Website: lowes
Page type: billing-address
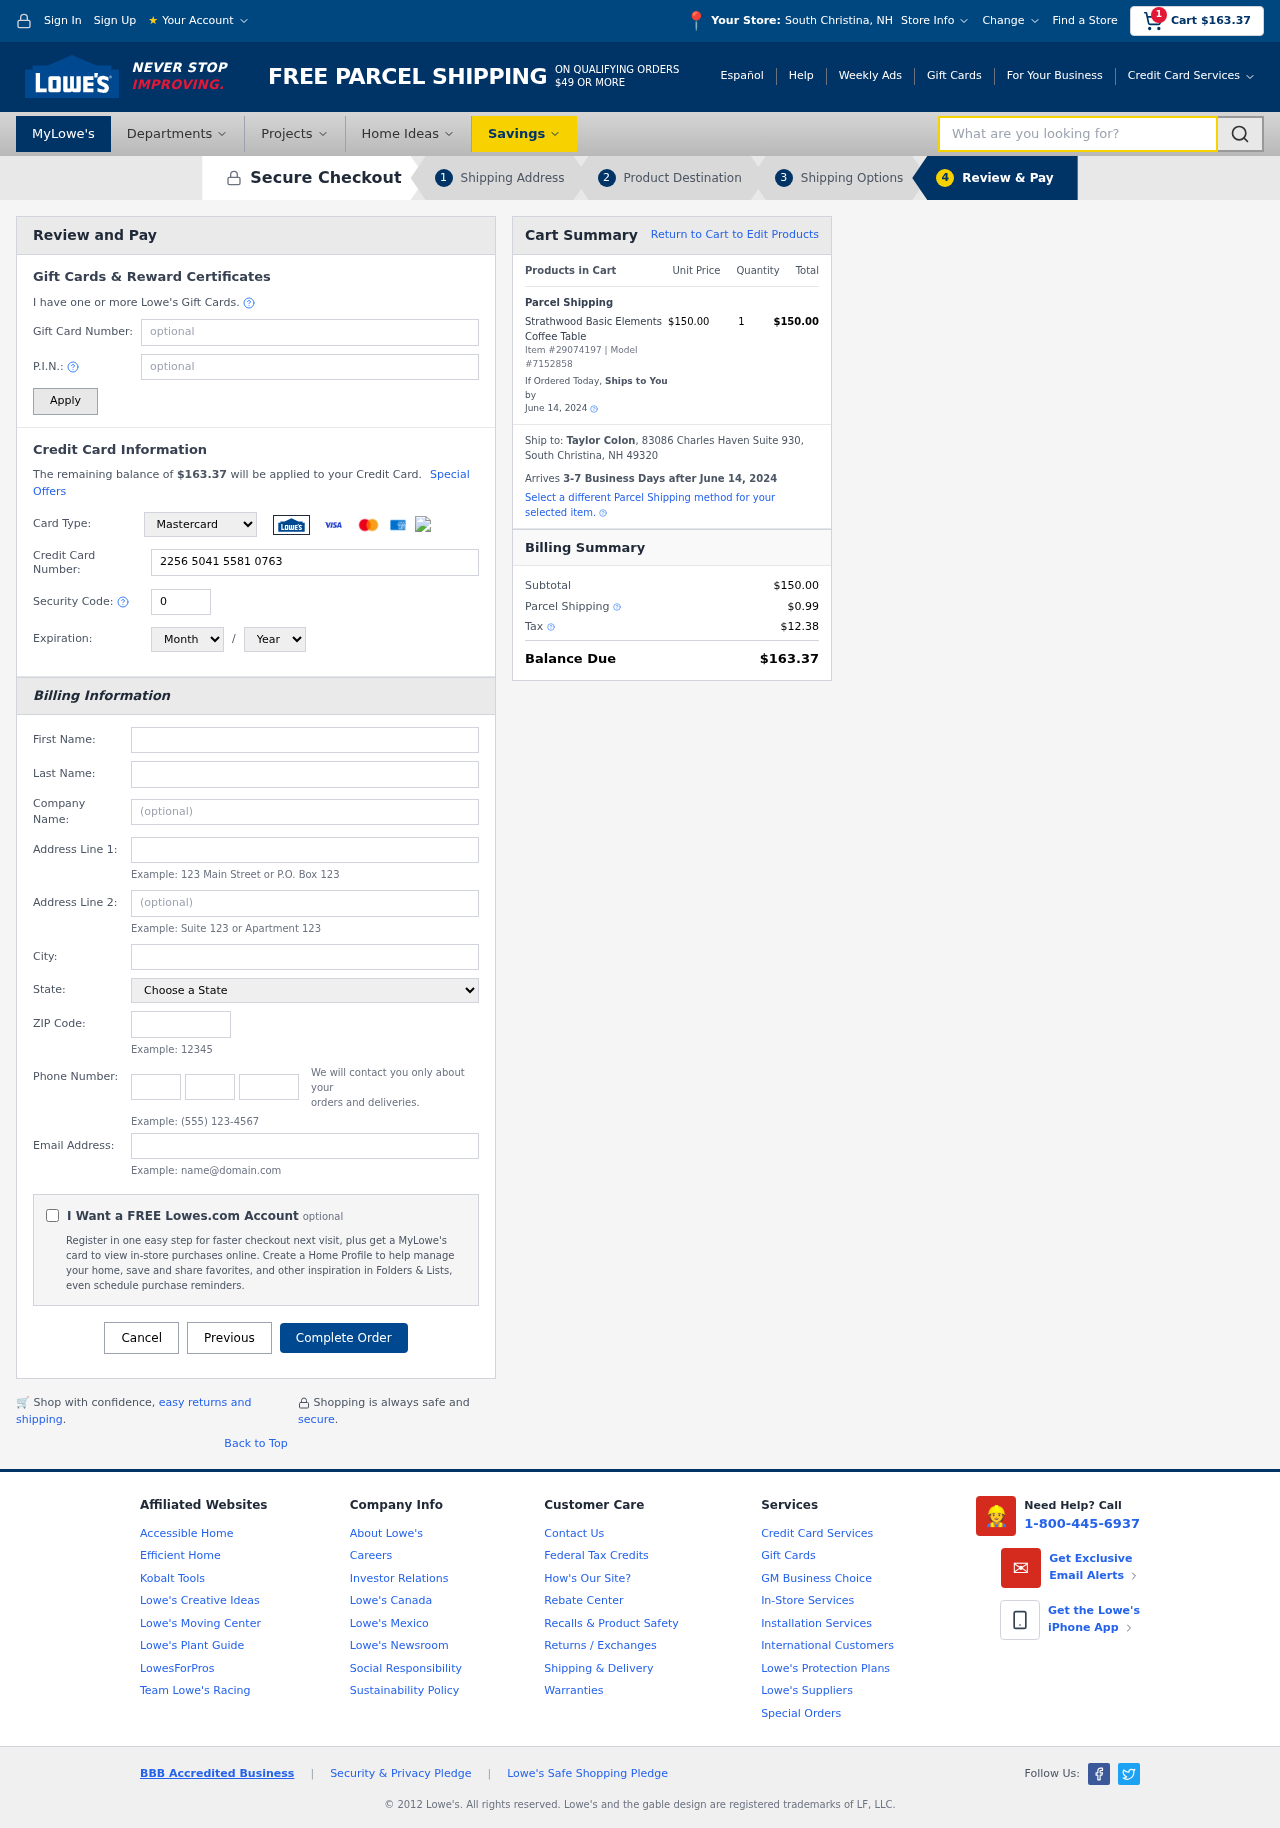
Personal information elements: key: PII_CARD_CVV
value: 045
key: PII_CARD_EXPIRY_MONTH
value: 11
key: PII_CARD_EXPIRY_YEAR
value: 28
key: PII_CARD_NUMBER
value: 2256 5041 5581 0763
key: PII_CARD_TYPE
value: Mastercard
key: PII_CITY
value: South Christina
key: PII_CITY_STATE
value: South Christina, NH
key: PII_COMPANY
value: James, Jarvis and Cook
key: PII_EMAIL
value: taylor_colon@hotmail.com
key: PII_FIRSTNAME
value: Taylor
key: PII_FULLNAME
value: Taylor Colon
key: PII_LASTNAME
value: Colon
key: PII_PHONE_AREA
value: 672
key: PII_PHONE_PREFIX
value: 983
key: PII_PHONE_SUFFIX
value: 5591
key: PII_POSTCODE
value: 49320
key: PII_STATE
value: New Hampshire
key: PII_STREET
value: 83086 Charles Haven Suite 930
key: PII_STREET2
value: Apt. 130
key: PII_CITY_STATE_ZIP
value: South Christina, NH 49320
Product elements: key: PRODUCT1_NAME
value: Strathwood Basic Elements Coffee Table
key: PRODUCT1_PRICE
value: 150
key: PRODUCT1_QUANTITY
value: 1
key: PRODUCT_ITEM_NUMBER
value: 29074197
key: PRODUCT_MODEL_NUMBER
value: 7152858
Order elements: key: ORDER_SUBTOTAL
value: $163.37
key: ORDER_TOTAL
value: $163.37
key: ORDER_SHIPPING_DATE
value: June 14, 2024
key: ORDER_SUBTOTAL
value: $150.00
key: ORDER_DELIVERY_DATE
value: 3-7 Business Days after June 14, 2024
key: ORDER_SHIPPING_DATE2
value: June 14, 2024
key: ORDER_SUBTOTAL2
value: $150.00
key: ORDER_SHIPPING_COST
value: $0.99
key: ORDER_TAX
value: $12.38
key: ORDER_TOTAL2
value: $163.37
Search elements: key: HEADER_SEARCH
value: What are you looking for?